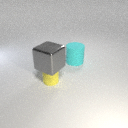
large cyan rubber cylinder behind small yellow rubber cylinder